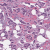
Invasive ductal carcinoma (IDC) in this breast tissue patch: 1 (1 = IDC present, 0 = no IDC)